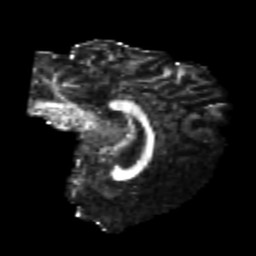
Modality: FA
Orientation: sagittal
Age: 22
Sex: male
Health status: healthy
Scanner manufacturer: philips
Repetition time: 7.386 s
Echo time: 0.08599 s